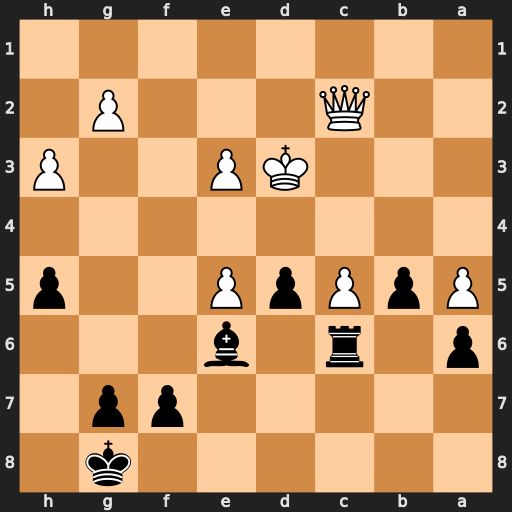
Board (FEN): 6k1/5pp1/p1r1b3/PpPpP2p/8/3KP2P/2Q3P1/8
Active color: b
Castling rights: -
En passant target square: -
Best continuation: Bf5+ Kd2 Bxc2